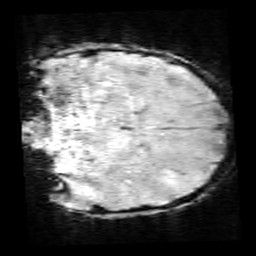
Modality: SWI
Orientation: coronal
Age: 9
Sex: male
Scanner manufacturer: siemens
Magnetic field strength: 3 T
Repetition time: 0.027 s
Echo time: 0.02 s